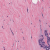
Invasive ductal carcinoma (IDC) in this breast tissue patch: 1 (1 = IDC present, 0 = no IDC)